Aerial crown-view tile of a tropical tree (Barro Colorado Island, Panama), acquired 20250217:
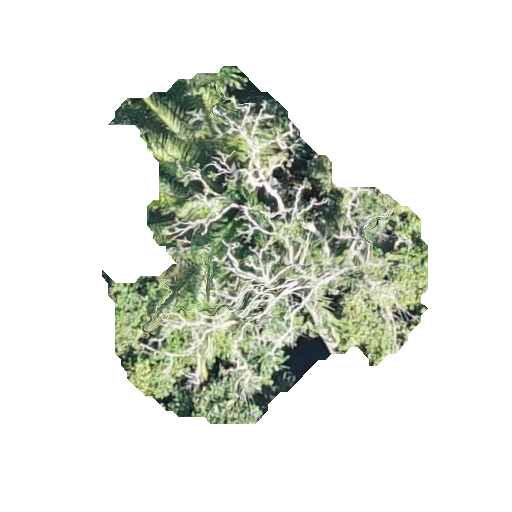
Species: Jacaranda copaia
GBIF accepted scientific name: Jacaranda copaia
Crown area: 106.805 m²